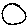
Label: circle